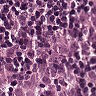
Metastatic tissue present: yes